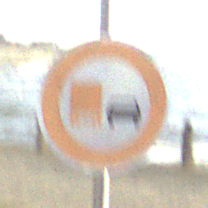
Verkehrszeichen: UeberholverbotKraftfahrzeuge
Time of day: MorningAfternoon
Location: Outdoor (Suburban)
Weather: PartlyCloudy
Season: NotSpecified
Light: Natural